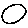
Label: circle